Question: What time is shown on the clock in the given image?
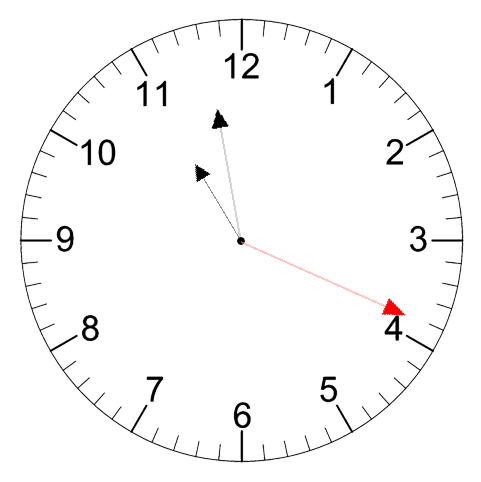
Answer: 10:58:19